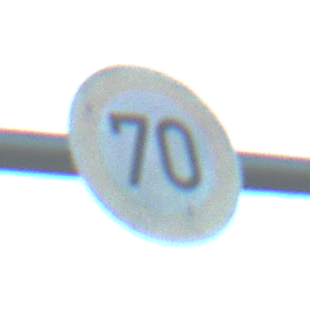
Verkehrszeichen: Geschwindigkeit70
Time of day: SunriseSunset
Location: Outdoor (RoadRail)
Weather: PartlyCloudy
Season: NotSpecified
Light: Natural